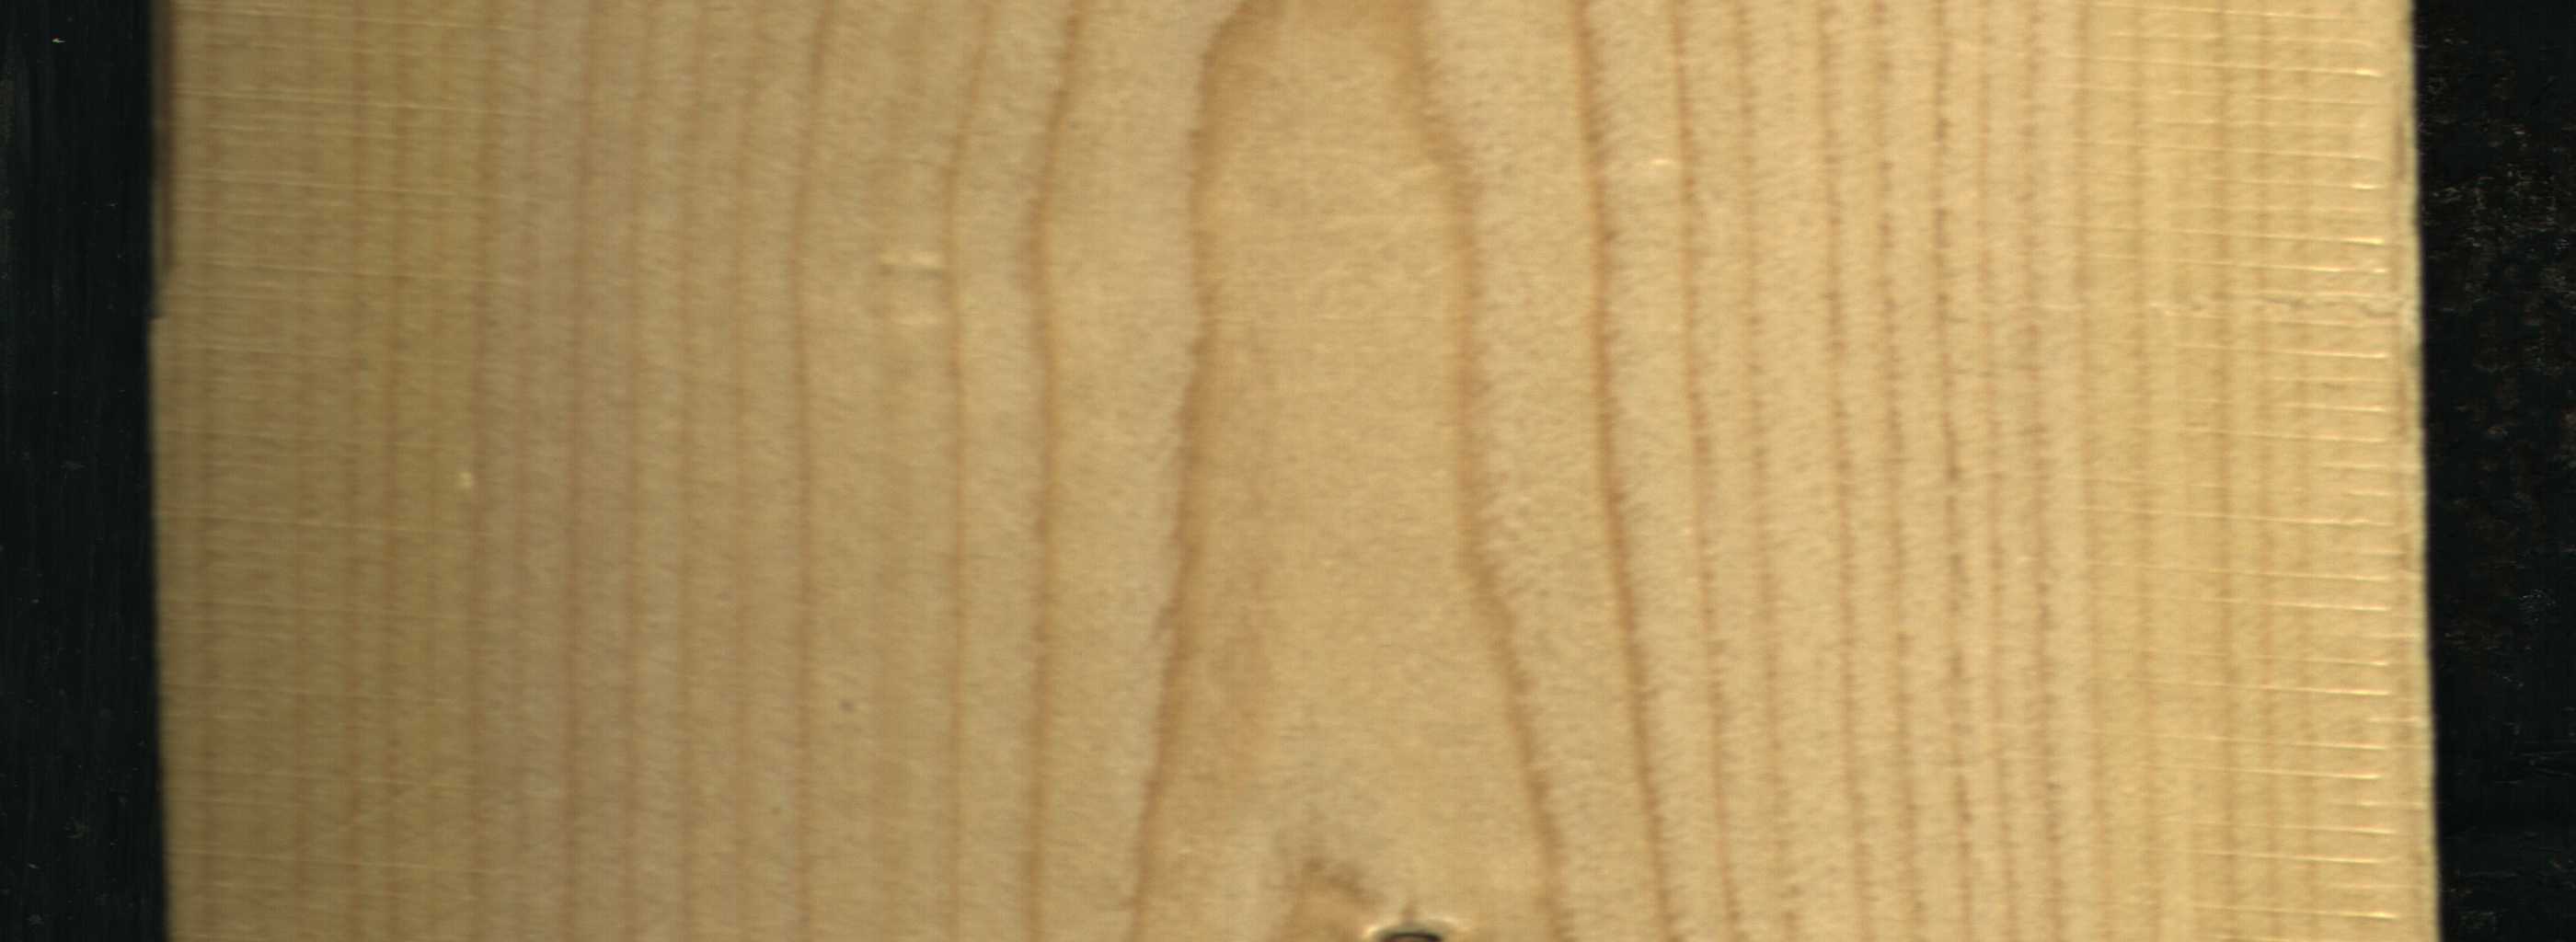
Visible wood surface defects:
Dead_Knot